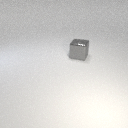
large gray metal cube